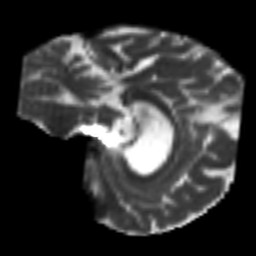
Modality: T2w
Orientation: sagittal
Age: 66
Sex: female
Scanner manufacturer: siemens
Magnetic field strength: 3 T
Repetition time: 7.3 s
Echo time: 0.087 s